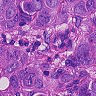
Metastatic tissue present: yes